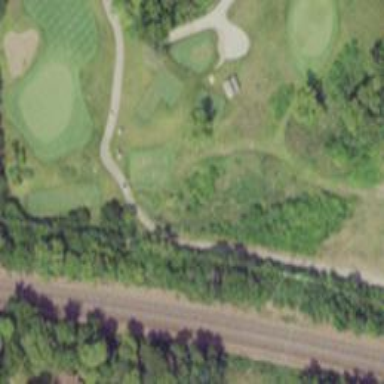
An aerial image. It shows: Golf tee.